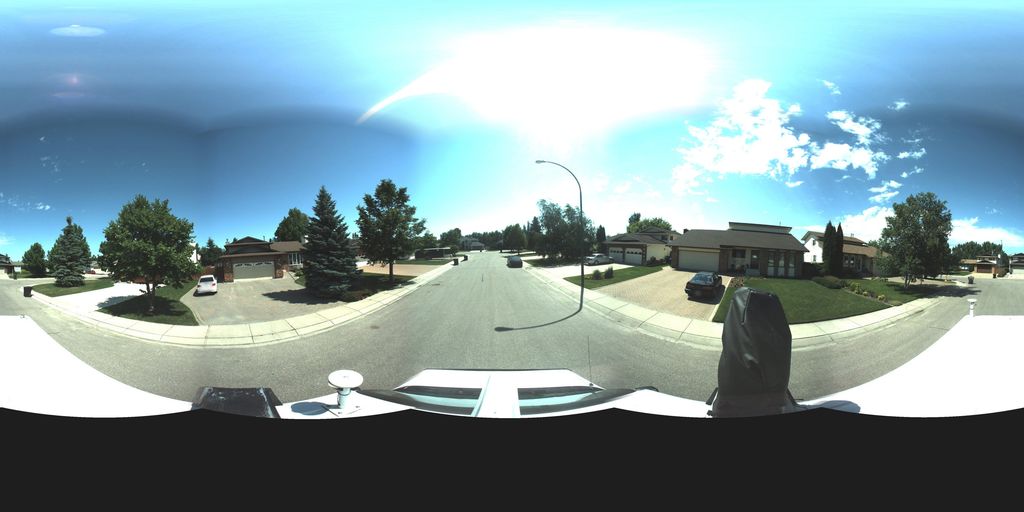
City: saskatoon